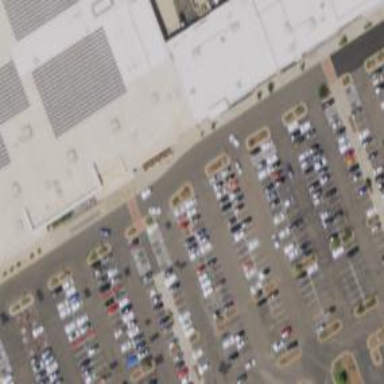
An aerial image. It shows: Parking space is available.